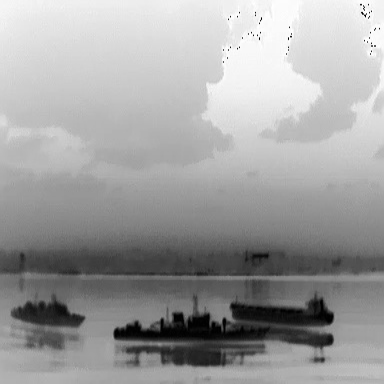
There are three objects shown in the infrared image, including two warships, and a liner.